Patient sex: F
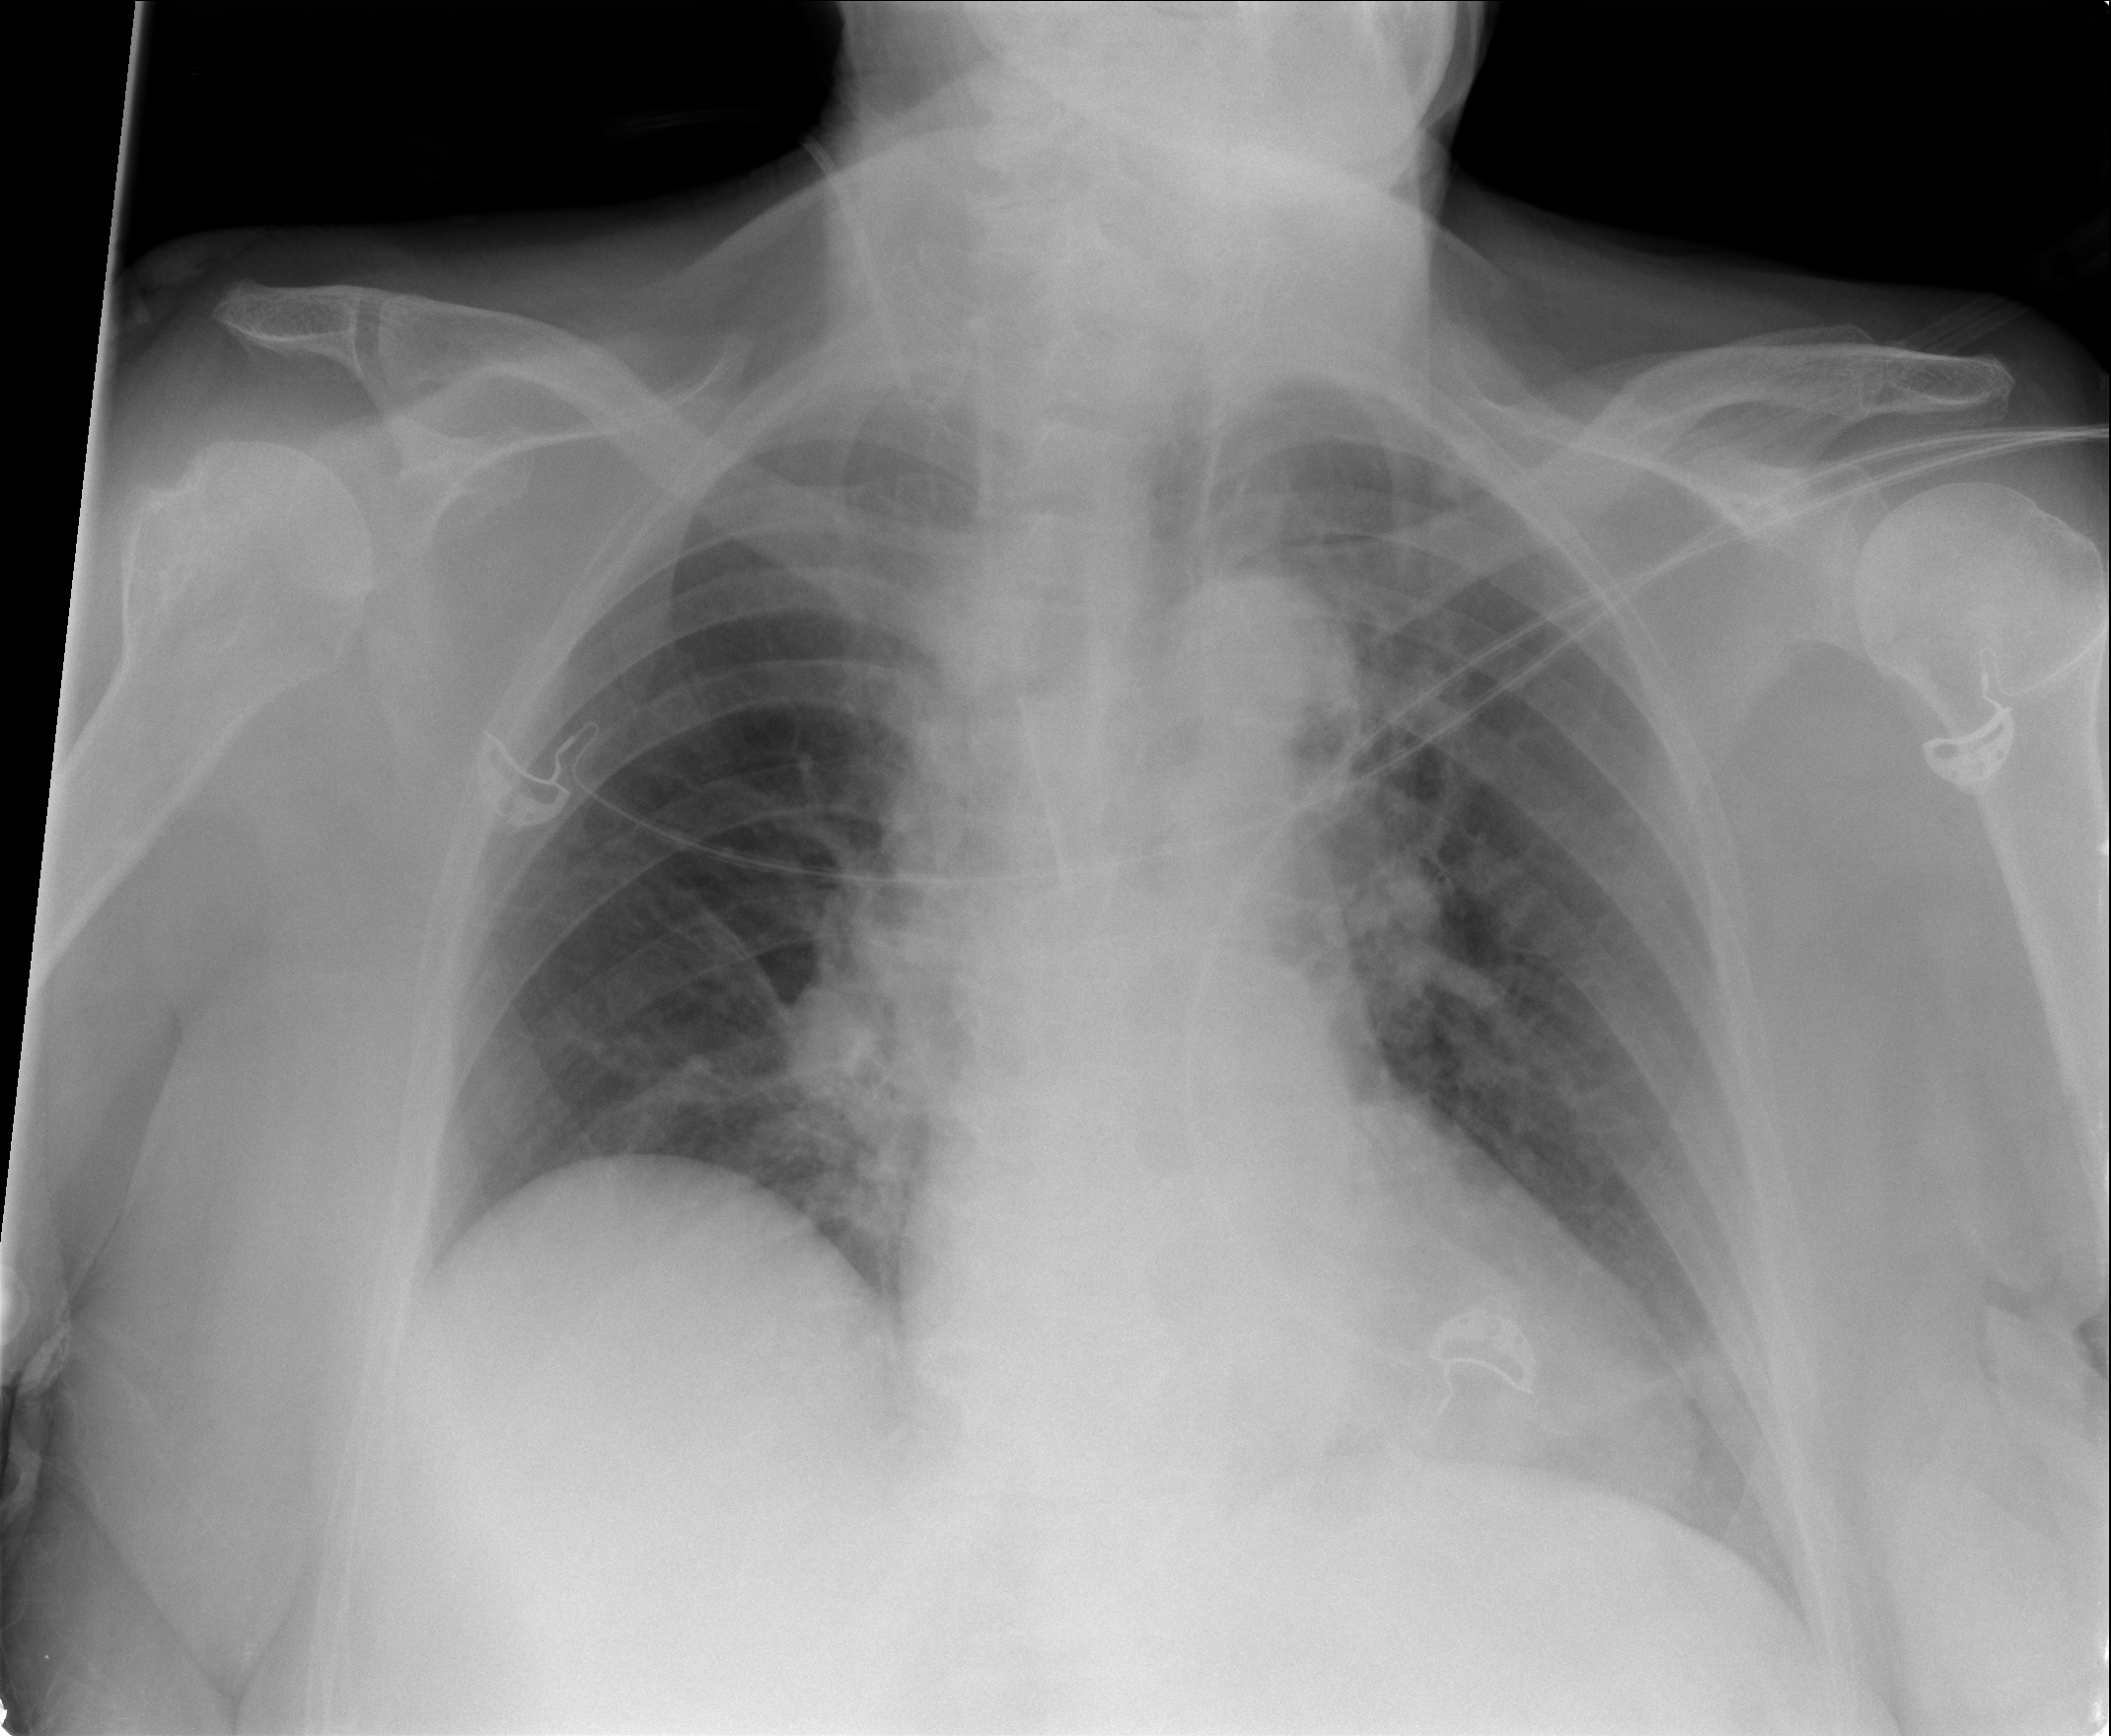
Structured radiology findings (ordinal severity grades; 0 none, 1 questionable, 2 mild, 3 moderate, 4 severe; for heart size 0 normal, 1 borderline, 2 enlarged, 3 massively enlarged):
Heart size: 0
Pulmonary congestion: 1
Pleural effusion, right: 0
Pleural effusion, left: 0
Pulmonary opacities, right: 0
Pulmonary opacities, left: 0
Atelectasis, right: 1
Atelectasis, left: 1